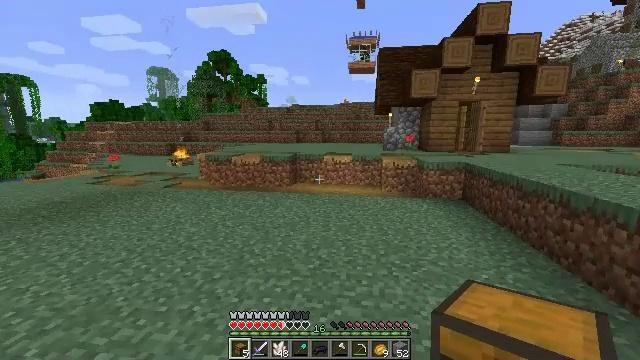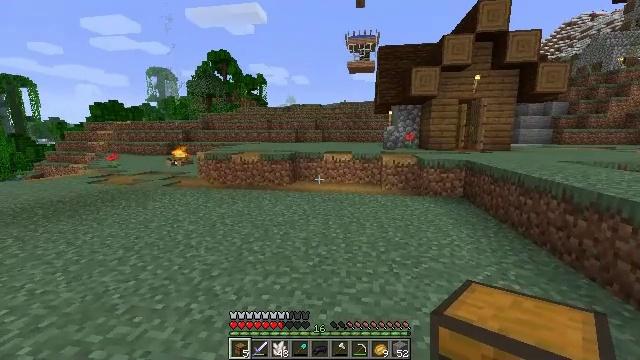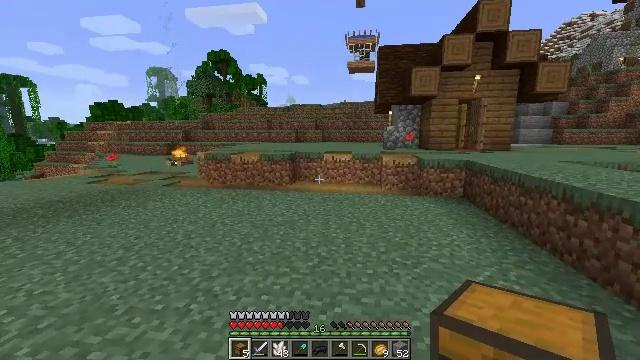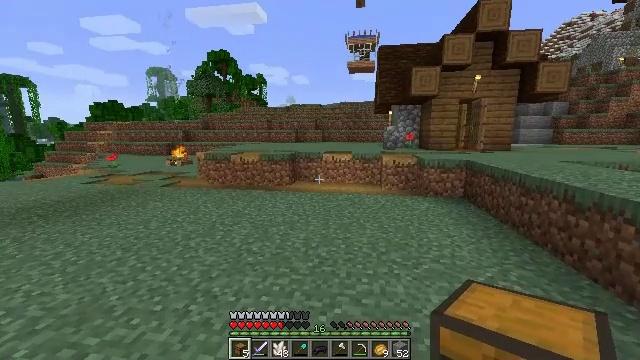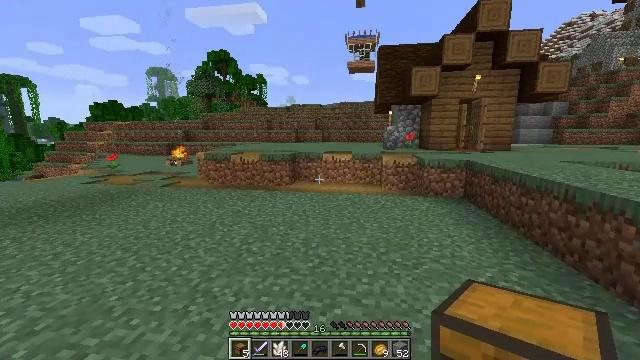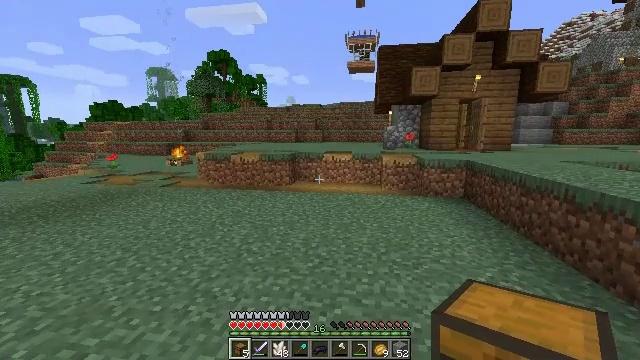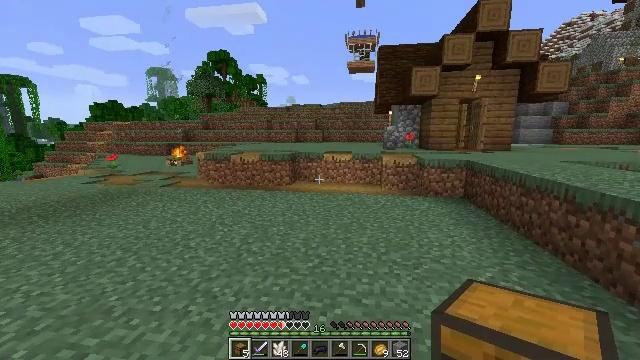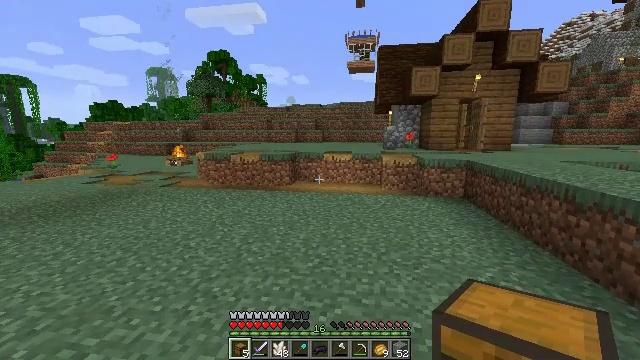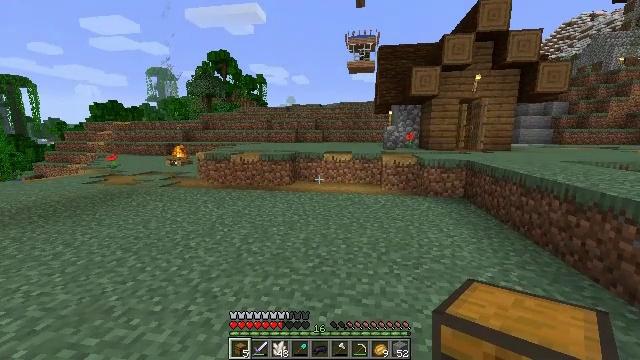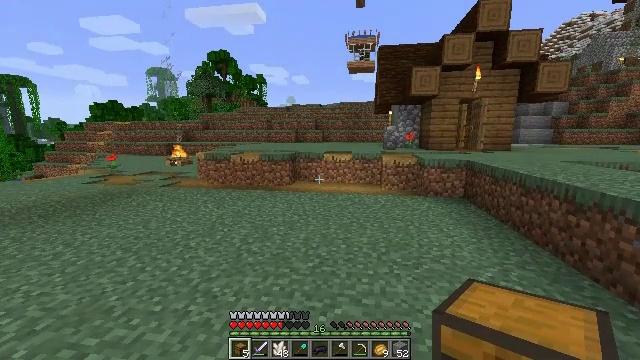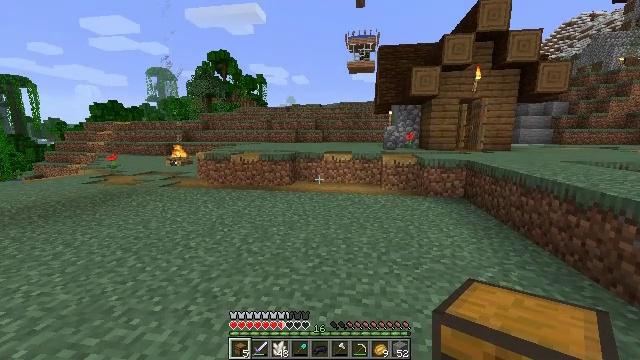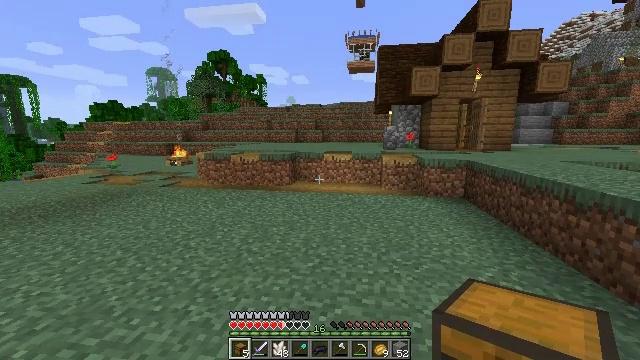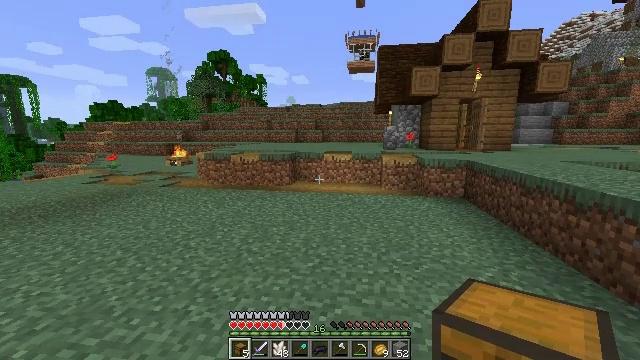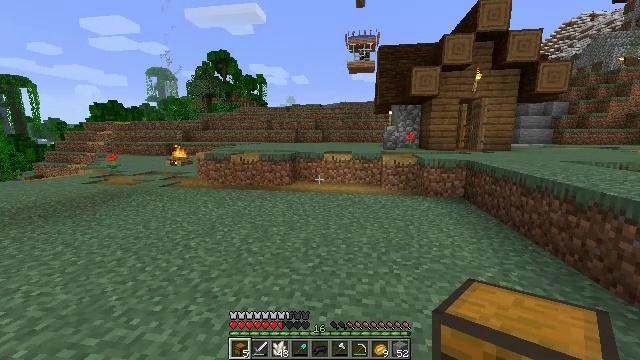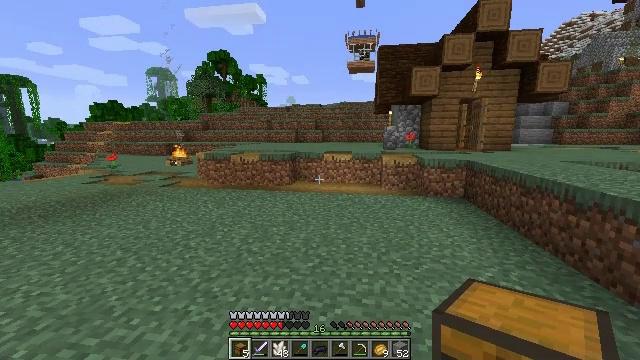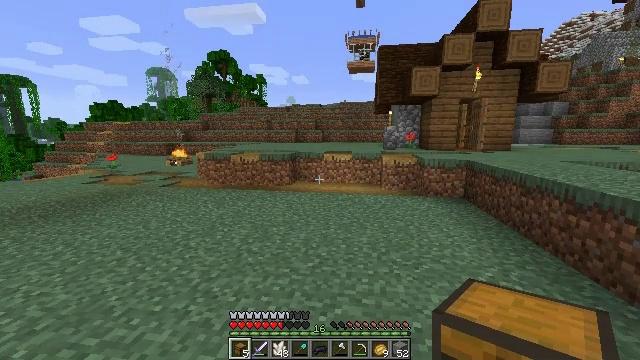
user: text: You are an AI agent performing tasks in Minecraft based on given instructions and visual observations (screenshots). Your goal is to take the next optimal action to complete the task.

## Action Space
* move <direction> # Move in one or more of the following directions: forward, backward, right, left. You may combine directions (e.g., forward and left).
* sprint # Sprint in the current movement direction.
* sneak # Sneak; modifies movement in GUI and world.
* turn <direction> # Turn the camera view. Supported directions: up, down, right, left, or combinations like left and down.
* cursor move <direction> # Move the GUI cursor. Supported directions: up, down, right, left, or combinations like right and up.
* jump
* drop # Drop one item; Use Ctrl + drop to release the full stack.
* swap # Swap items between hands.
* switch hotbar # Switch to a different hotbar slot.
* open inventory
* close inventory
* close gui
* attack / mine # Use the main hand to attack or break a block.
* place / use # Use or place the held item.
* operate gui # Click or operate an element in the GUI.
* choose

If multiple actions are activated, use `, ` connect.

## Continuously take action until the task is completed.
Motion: motion action
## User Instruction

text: Interact with the crafting table to craft a hopper.
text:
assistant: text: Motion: no_op
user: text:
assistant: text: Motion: no_op
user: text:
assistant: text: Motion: no_op
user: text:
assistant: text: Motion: no_op
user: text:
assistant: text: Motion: no_op
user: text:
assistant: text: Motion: no_op
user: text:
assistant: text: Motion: no_op
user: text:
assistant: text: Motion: no_op
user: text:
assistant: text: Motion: no_op
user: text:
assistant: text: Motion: no_op
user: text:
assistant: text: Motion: no_op
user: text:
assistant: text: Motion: no_op
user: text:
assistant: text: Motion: no_op
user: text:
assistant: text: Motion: no_op
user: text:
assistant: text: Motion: no_op
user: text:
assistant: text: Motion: no_op
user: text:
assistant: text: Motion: no_op
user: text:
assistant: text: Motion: no_op
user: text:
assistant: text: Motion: no_op
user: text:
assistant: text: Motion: no_op
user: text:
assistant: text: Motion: no_op
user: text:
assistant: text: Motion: no_op
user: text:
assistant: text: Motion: no_op
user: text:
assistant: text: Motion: no_op
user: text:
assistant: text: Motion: no_op
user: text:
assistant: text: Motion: no_op
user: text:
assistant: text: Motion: no_op
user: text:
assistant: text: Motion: no_op
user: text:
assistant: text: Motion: no_op
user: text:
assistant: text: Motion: no_op